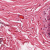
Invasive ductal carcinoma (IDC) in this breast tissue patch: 0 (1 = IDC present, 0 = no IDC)